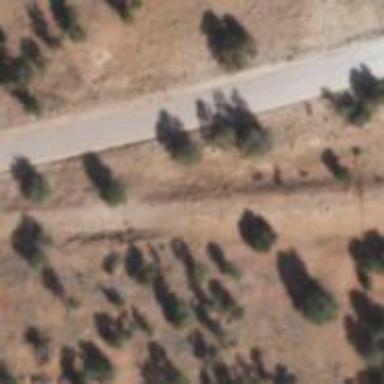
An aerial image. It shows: Abandoned road.